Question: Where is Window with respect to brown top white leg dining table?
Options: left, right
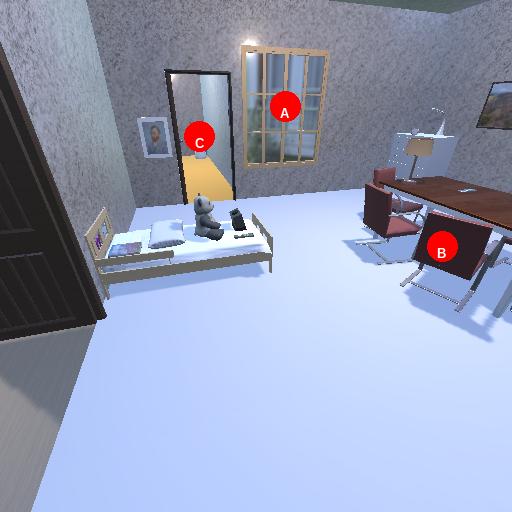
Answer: left